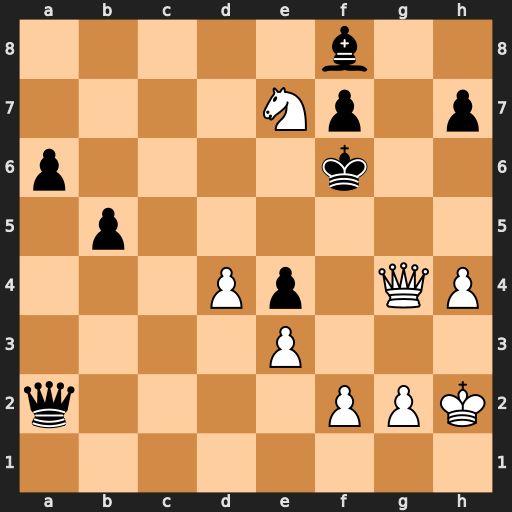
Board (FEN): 5b2/4Np1p/p4k2/1p6/3Pp1QP/4P3/q4PPK/8
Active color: w
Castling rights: -
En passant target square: -
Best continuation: Ng8#